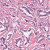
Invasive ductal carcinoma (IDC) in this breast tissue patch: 1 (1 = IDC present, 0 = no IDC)